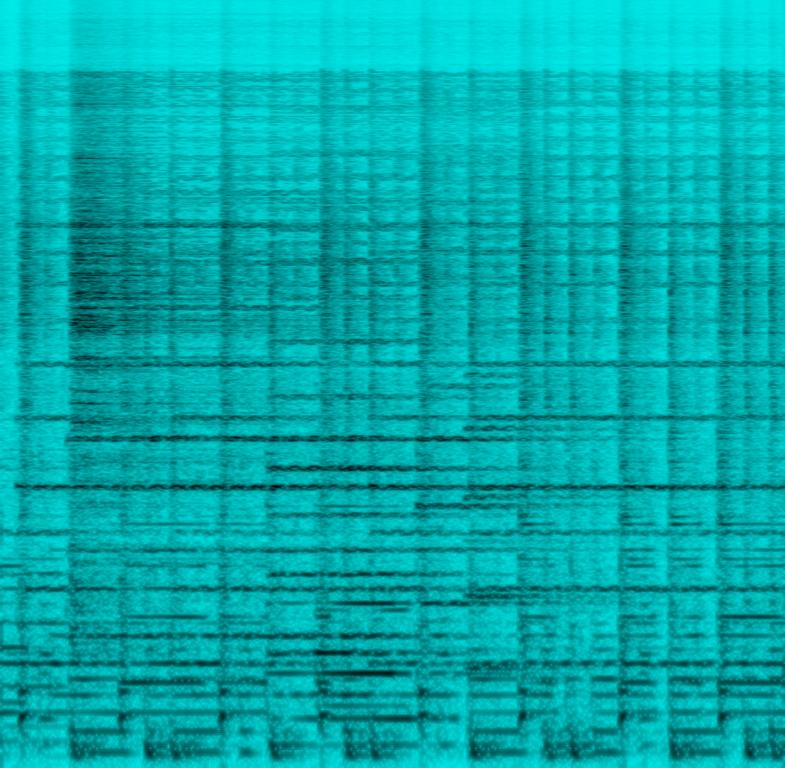
The song is an instrumental. The tempo is medium with a church organ playing melody, steady drumming rhythm, cymbals crashing, tambourine percussion, steady bass, and guitar playing rhythm. The song is exciting and retro nostalgia. The audio quality is poor.